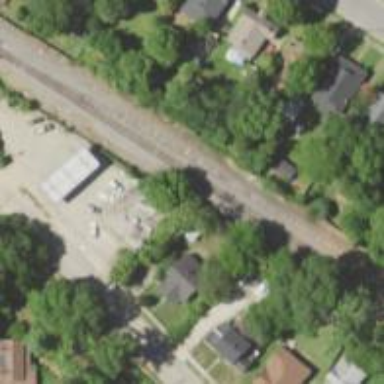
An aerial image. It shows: Disused railway siding.